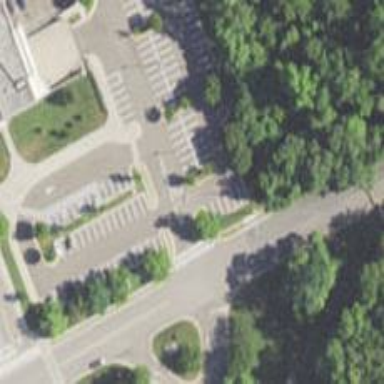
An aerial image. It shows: Entrance to school.